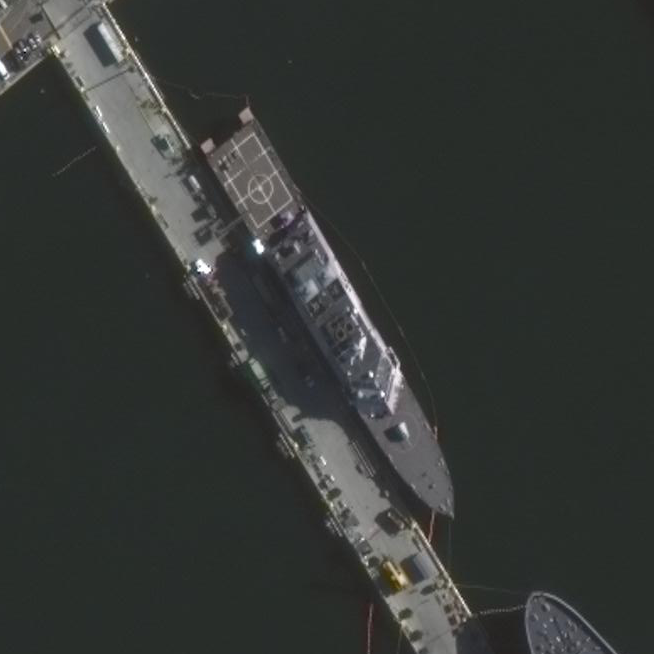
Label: Freedom-class_combat_ship